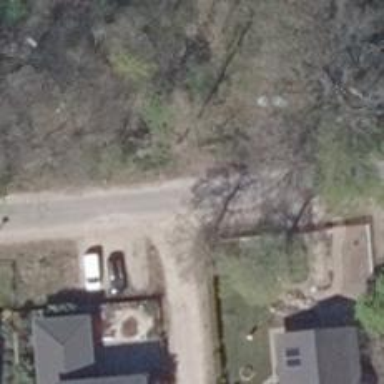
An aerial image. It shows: Residential road with compacted surface.